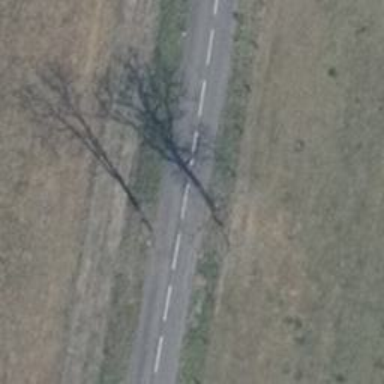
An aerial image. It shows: Row of trees in natural setting.